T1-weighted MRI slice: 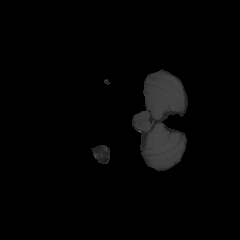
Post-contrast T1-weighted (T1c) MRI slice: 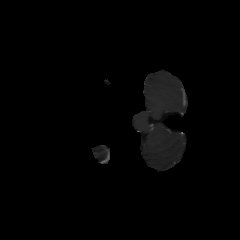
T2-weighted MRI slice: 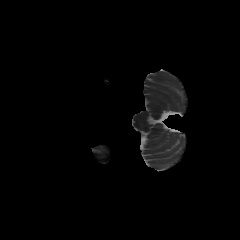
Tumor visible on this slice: no